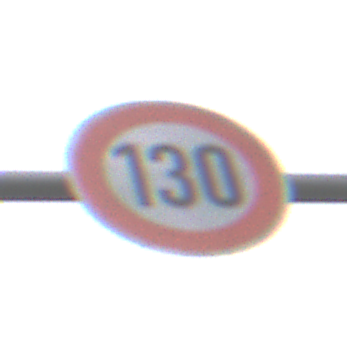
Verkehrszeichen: Geschwindigkeit130
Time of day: Midday
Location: Outdoor (Suburban)
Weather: Overcast
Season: NotSpecified
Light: Natural